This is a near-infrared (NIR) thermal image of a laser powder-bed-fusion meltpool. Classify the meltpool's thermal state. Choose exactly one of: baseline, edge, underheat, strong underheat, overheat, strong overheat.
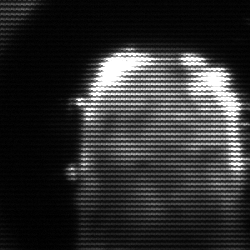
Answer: baseline